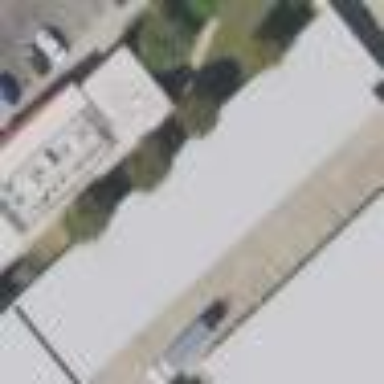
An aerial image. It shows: Warehouse building.